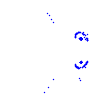
Particle: pion